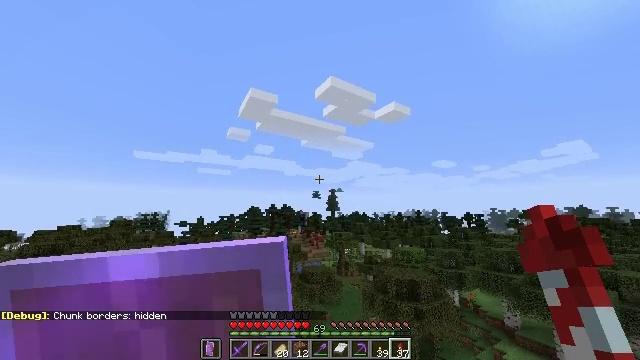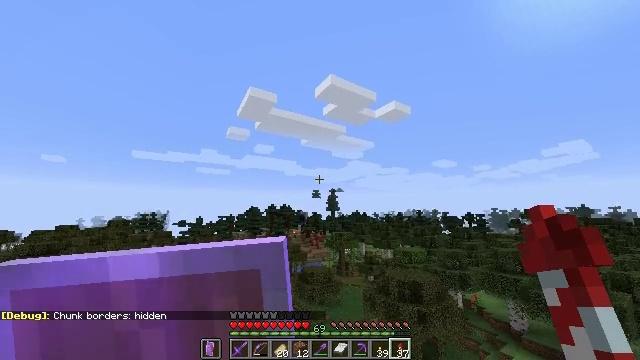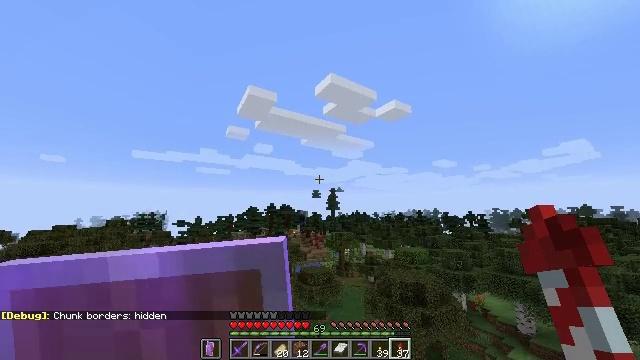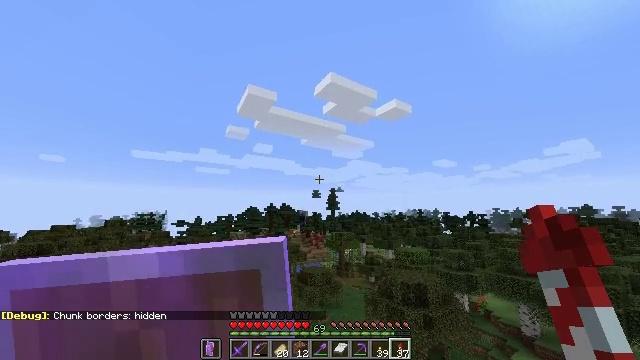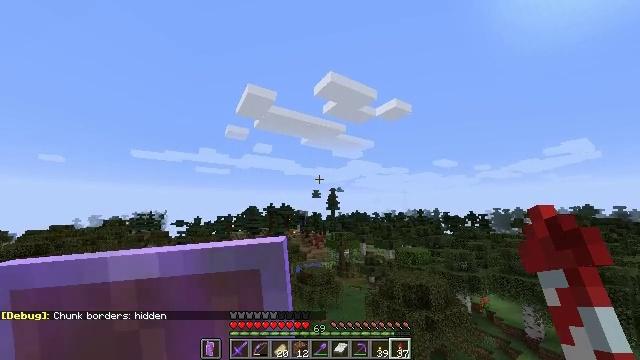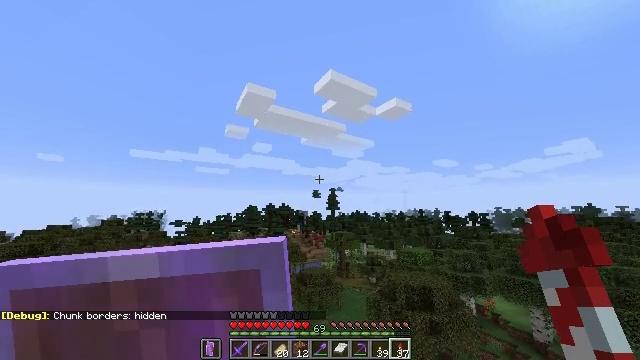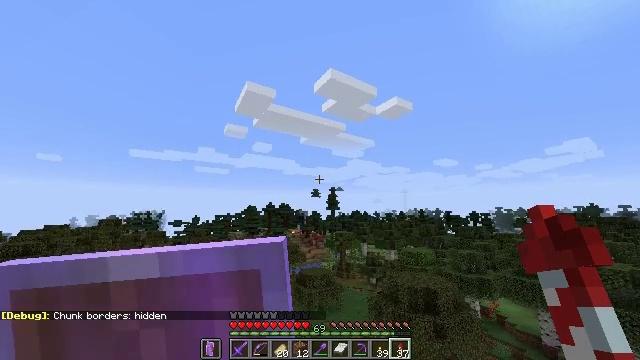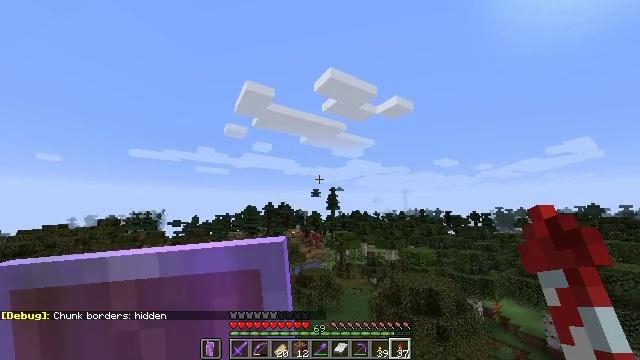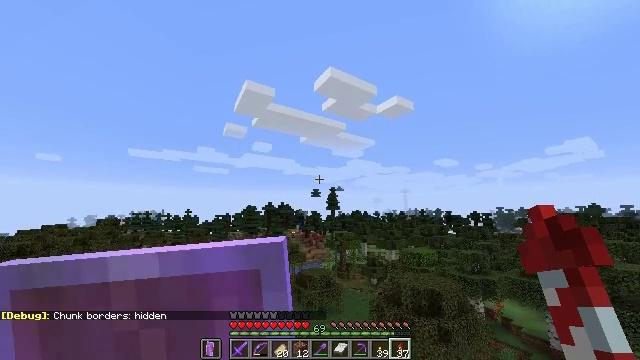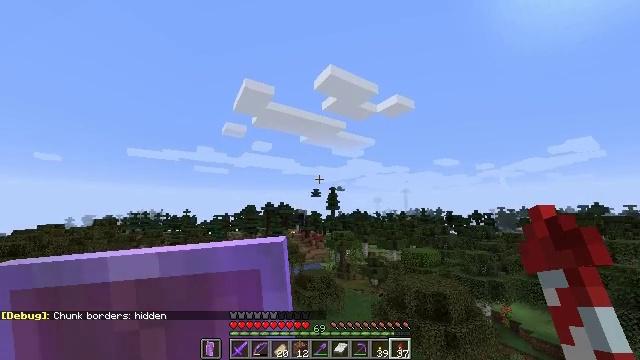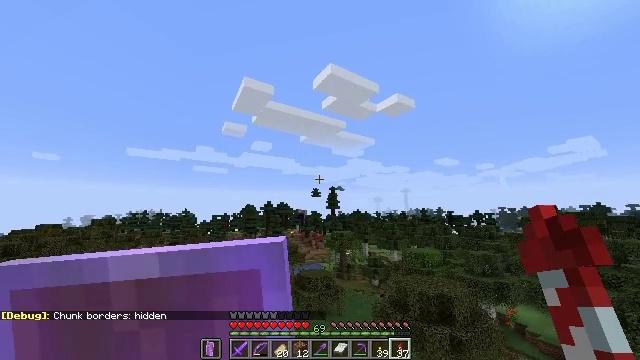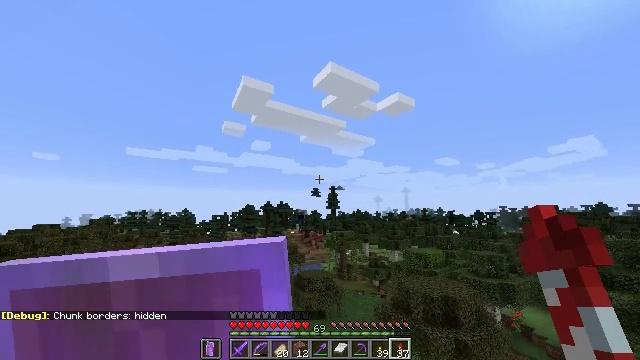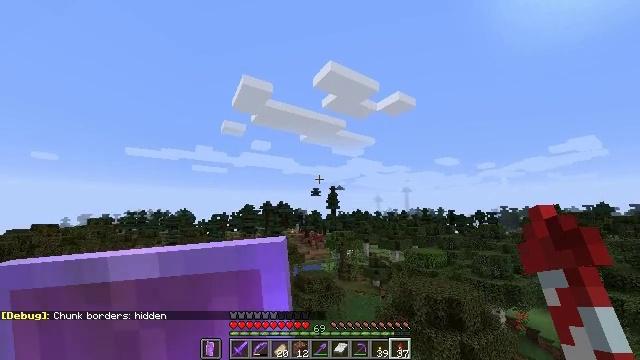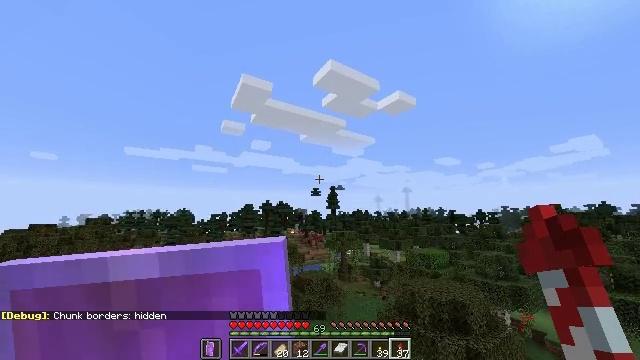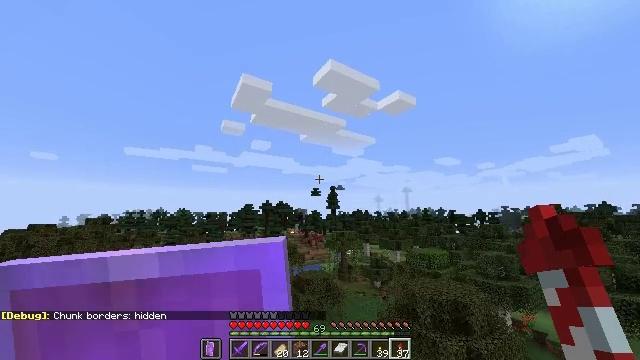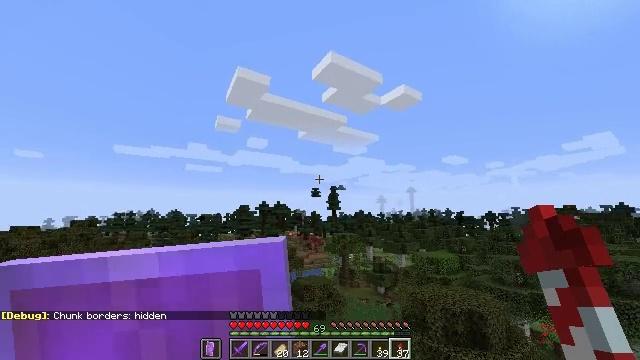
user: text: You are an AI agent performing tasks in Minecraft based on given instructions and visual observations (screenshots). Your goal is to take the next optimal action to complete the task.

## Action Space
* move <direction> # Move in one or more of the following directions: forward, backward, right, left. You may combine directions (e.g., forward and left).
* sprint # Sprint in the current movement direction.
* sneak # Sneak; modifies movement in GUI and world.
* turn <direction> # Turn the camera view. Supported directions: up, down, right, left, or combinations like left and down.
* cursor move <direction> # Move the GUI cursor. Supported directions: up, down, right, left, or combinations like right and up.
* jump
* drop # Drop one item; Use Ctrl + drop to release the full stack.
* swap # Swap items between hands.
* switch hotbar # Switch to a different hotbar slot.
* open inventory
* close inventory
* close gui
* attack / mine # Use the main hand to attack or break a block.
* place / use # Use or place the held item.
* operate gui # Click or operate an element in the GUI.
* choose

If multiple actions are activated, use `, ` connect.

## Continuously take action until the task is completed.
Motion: motion action
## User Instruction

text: craft item air
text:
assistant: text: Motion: move forward, sprint, jump
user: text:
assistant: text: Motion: move forward, sprint, jump
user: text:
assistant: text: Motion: move forward, sprint, jump
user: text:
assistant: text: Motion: move forward, sprint, jump
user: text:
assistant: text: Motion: move forward, sprint, jump
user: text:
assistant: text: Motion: move forward, sprint, jump
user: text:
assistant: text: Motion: move forward, sprint, jump
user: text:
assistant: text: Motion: move forward, sprint, jump
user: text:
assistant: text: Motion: move forward, sprint, jump
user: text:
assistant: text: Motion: move forward, sprint, jump
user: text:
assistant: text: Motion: move forward, sprint, jump
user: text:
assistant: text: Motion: move forward, sprint, jump
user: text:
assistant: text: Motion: move forward, sprint, jump
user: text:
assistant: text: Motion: sprint, jump
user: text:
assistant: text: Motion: sprint, jump
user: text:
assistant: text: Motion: sprint, jump
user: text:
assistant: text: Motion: sprint, jump
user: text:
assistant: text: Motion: sprint, jump
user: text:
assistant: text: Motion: sprint, jump
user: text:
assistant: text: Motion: sprint, jump
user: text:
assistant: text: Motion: sprint, jump
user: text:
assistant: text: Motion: sprint, jump
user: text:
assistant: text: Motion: sprint, jump
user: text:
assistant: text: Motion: sprint, jump
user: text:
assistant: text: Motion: sprint, jump
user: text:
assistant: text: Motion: sprint, jump
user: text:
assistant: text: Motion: sprint, jump
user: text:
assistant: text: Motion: sprint, jump
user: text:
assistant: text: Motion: move forward, sprint, jump
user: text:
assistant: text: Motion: move forward, sprint, jump